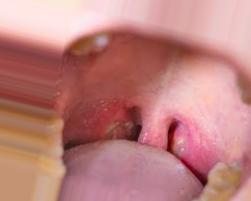
Condition: Mouth Ulcer